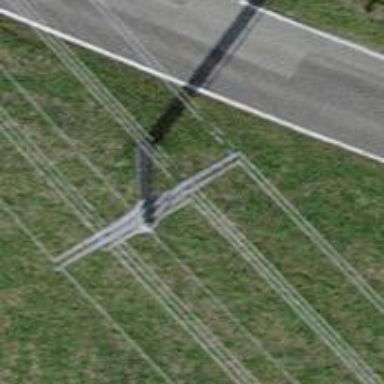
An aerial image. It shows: Concrete power pole.